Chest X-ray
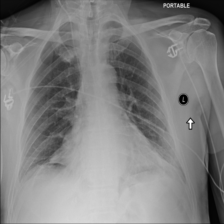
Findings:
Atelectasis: negative
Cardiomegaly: negative
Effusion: negative
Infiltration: negative
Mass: negative
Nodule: negative
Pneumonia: negative
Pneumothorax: negative
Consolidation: negative
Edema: negative
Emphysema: negative
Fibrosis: negative
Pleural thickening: negative
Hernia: negative